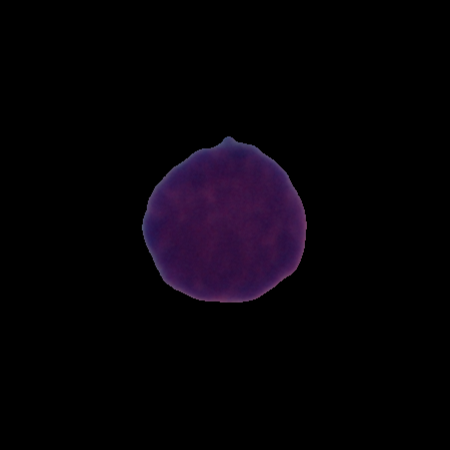
Label: healthy